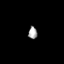
Tissue: skin
Cell type: Epithelial cells
Senescence score: 0.2817
Nuclear area (px): 109
Mean DAPI intensity: 159